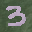
Label: 3